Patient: sex F, age 71
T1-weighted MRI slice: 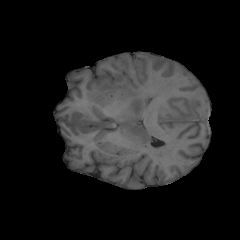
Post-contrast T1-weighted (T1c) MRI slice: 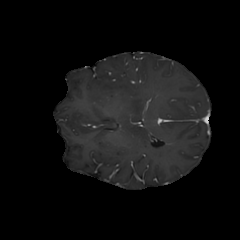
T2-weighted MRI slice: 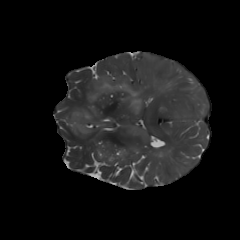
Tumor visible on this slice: yes
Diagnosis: Glioblastoma, IDH-wildtype
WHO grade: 4